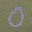
Label: 0